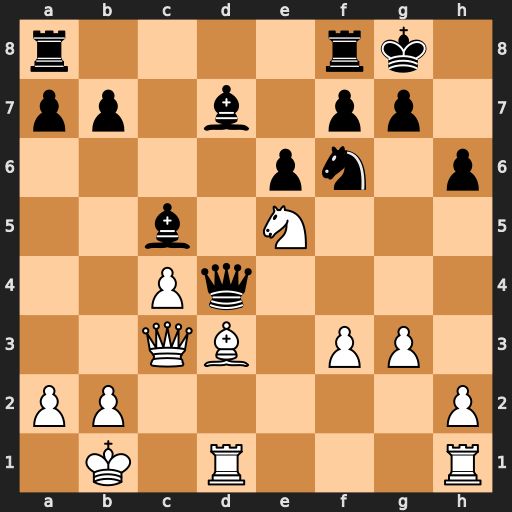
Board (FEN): r4rk1/pp1b1pp1/4pn1p/2b1N3/2Pq4/2QB1PP1/PP5P/1K1R3R
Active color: w
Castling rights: -
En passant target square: -
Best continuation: Bh7+ Nxh7 Rxd4 Bxd4 Qxd4